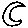
Label: moon